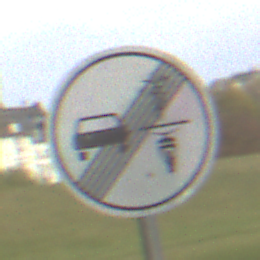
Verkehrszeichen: EndeVerbotUeberholenEinspurigeFahrzeuge
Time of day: SunriseSunset
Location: Outdoor (Suburban)
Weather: PartlyCloudy
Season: NotSpecified
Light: Natural